Field crop: maize
Growth stage: 1
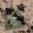
Species: chenopodium